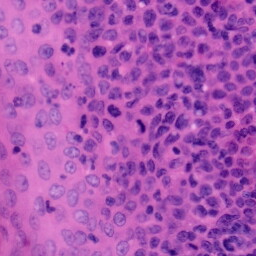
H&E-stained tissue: Tonsil